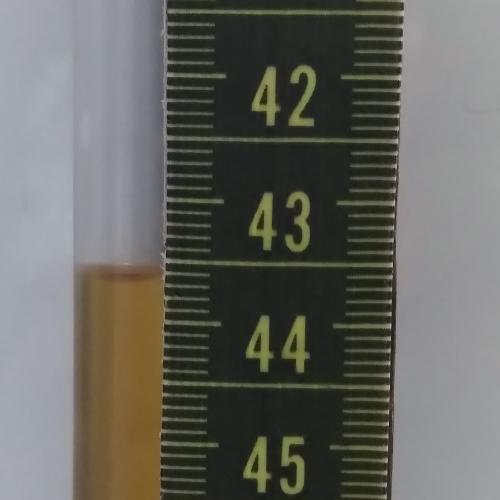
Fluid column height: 43.6 cm